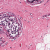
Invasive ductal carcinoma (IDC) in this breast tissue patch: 0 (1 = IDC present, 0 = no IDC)